Question: I'm practicing using Bootstrap to make my table responsive on a search list I'm creating, the issue is that two of my columns I'd like to make as small as possible instead of equal sized.
In the picture below, you can see Date and Link take up more space then they need. How can I go about fixing this? Thanks in advance!

HTML (Snipped):
'''
<div class="table-responsive">
<table class="table table-striped table-hover table-bordered table-condensed">
<tbody>
<tr class="active" ng-repeat="s in results">
<!-- <td class="hidden-xs hidden-sm">{{$index}}</td> -->
<td class="hidden-xs hidden-sm">{{s.provider}}</td>
<td>{{s.title}}</td>
<td>{{s.date}}</td>
<td class="hidden-xs hidden-sm">{{s.cat}}</td>
<td><a href="{{s.link}}">D/L</a></td>
</tr>
</tbody>
</table>
</div>
'''
Stylus:
'''
table
table-layout fixed
word-wrap break-word
'''
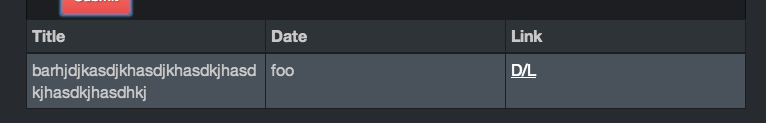
Answer: setting 'table-layout: auto;' should do the trick.
Here is a demo: <URL>